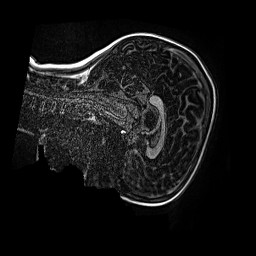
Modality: MP2RAGE
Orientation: sagittal
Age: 10
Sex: female
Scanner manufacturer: siemens
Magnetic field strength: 3 T
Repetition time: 4 s
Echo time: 0.00299 s